Chest X-ray. View position: AP
Patient age: 28
Patient sex: M
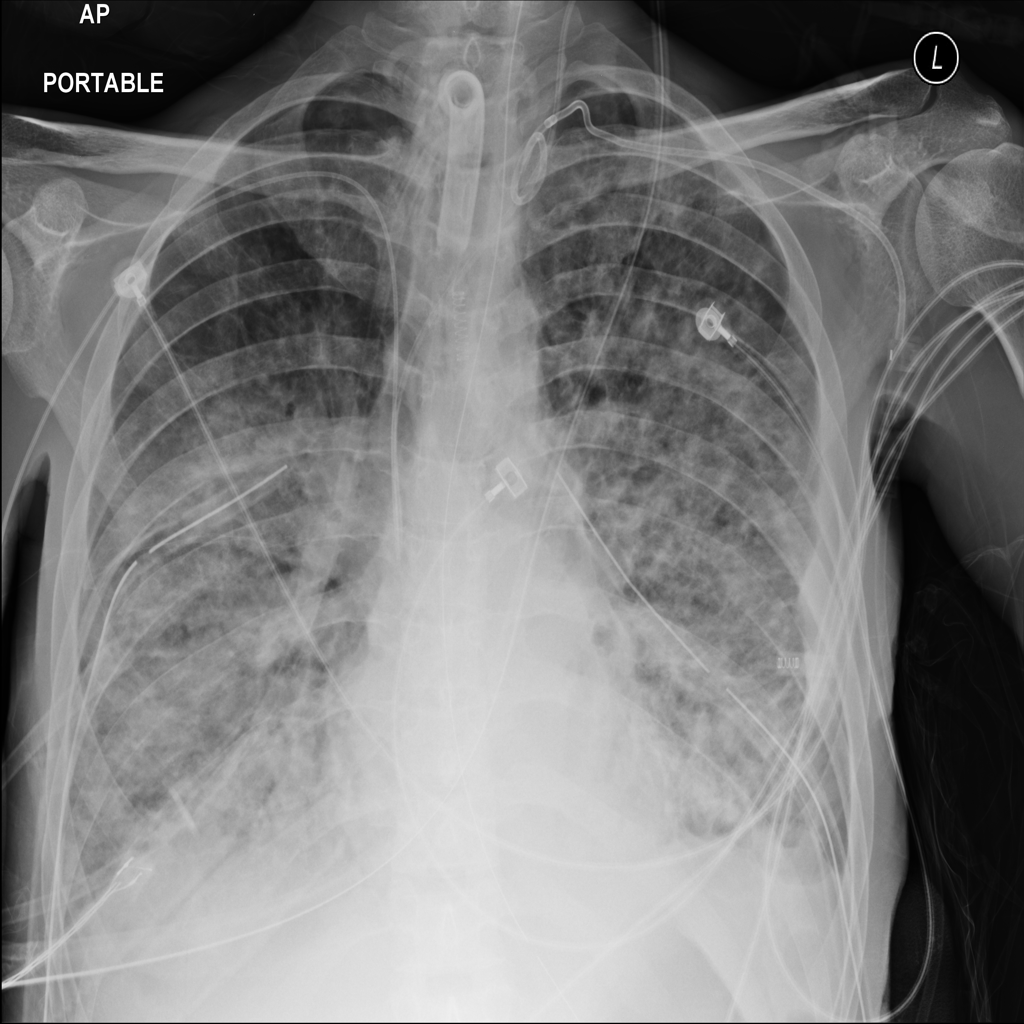
Finding: Pneumothorax